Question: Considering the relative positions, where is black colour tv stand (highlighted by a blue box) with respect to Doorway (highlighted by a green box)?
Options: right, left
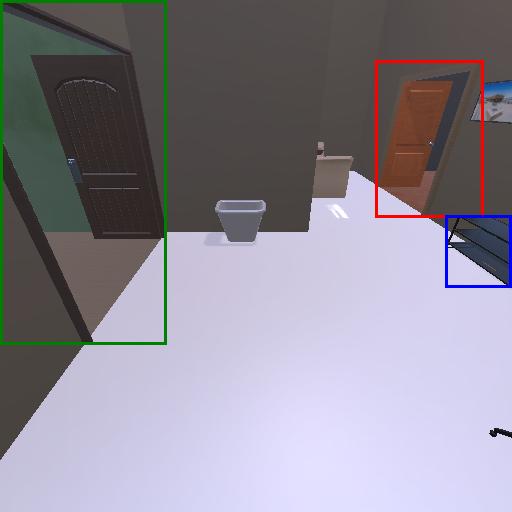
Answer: right